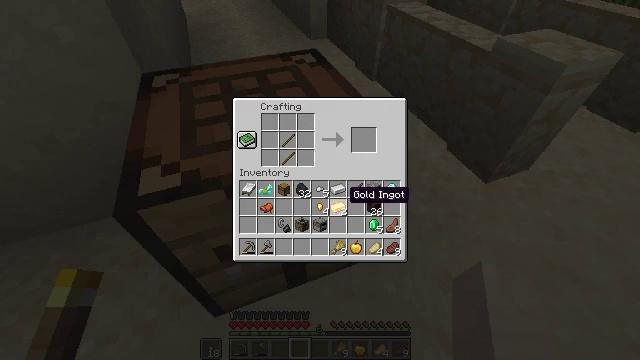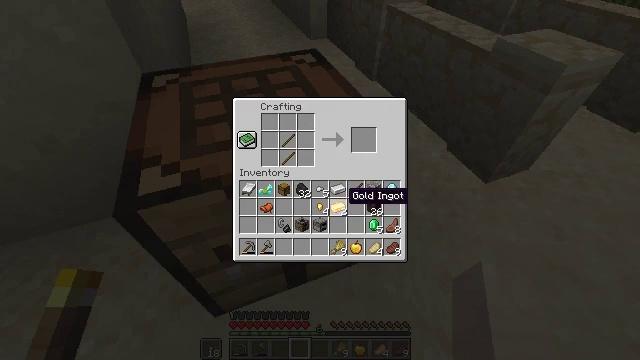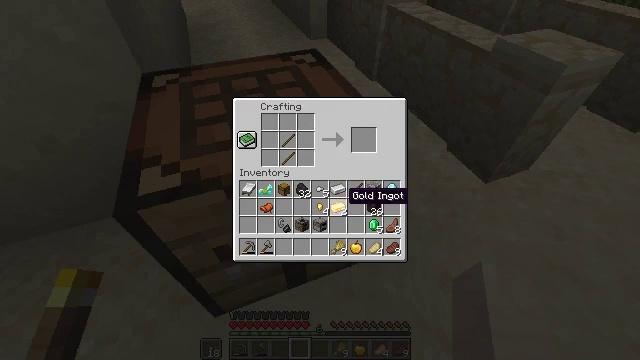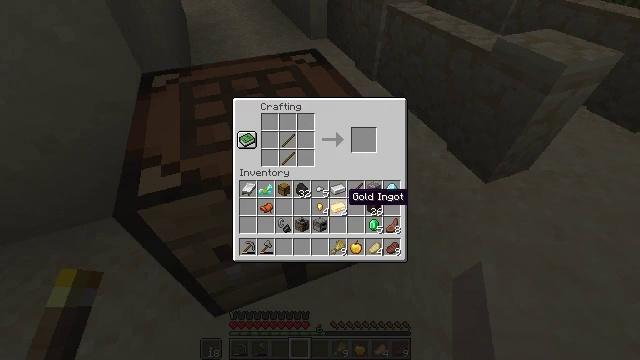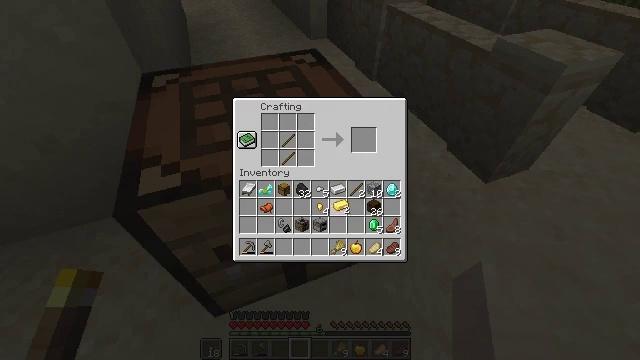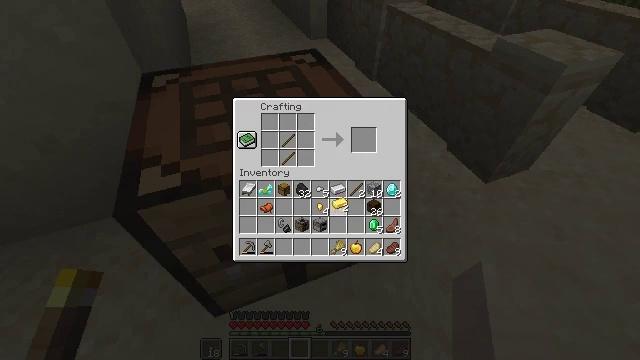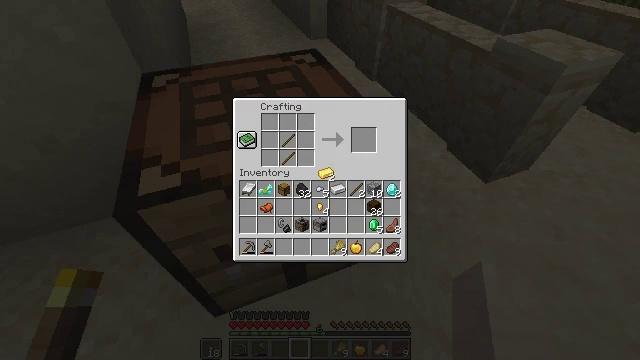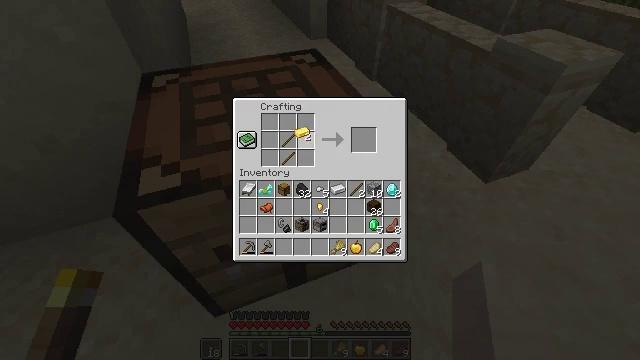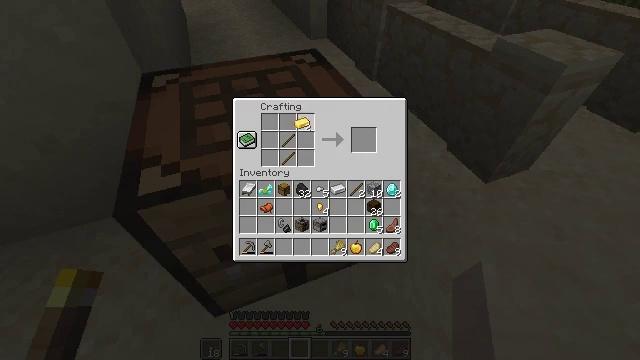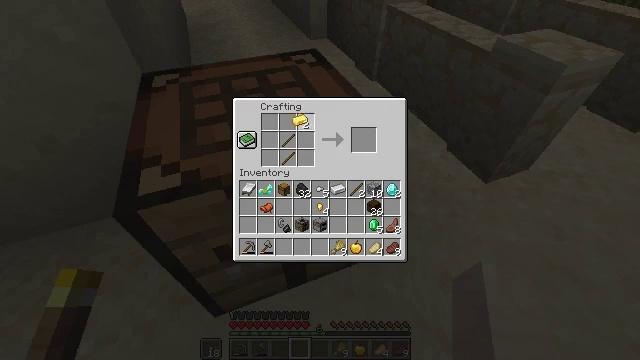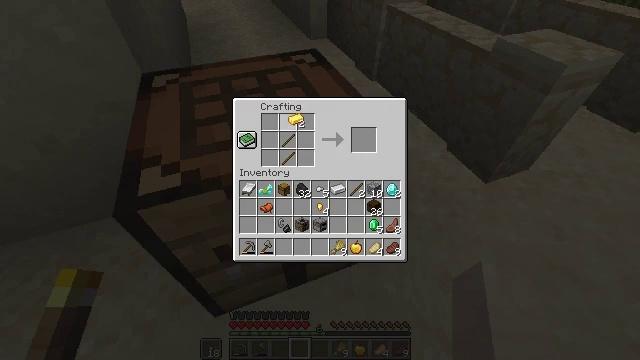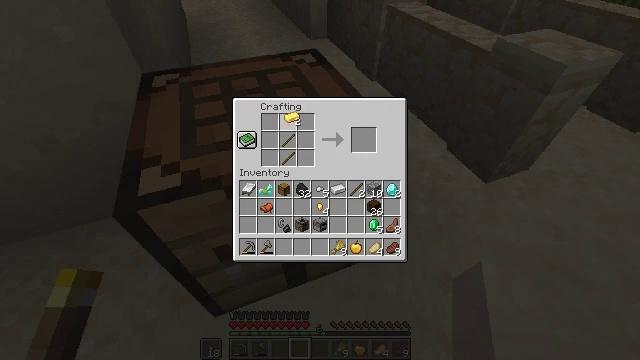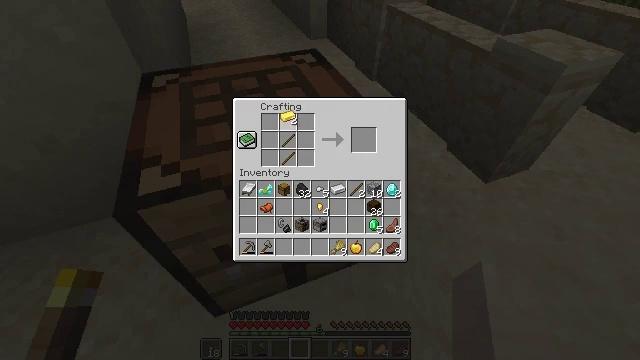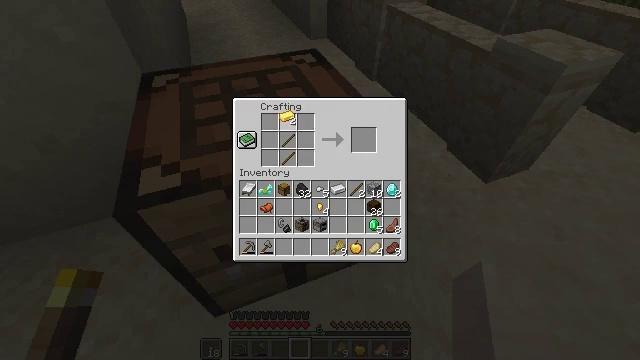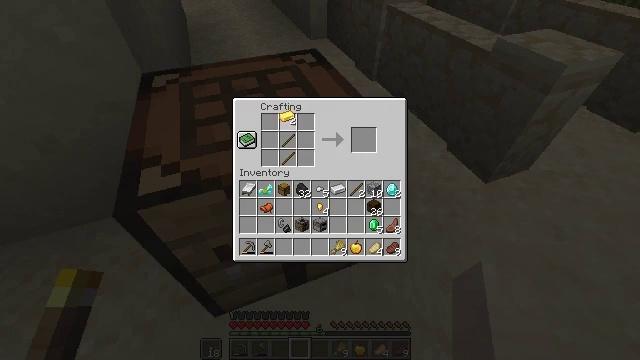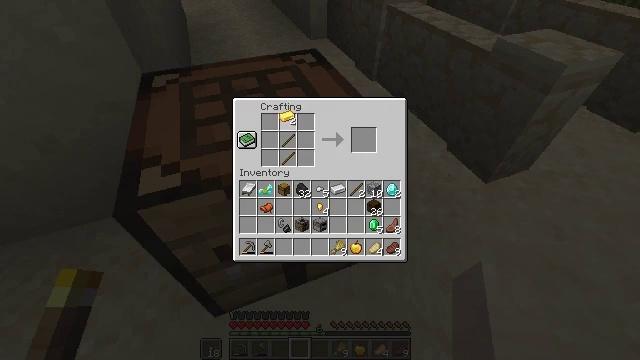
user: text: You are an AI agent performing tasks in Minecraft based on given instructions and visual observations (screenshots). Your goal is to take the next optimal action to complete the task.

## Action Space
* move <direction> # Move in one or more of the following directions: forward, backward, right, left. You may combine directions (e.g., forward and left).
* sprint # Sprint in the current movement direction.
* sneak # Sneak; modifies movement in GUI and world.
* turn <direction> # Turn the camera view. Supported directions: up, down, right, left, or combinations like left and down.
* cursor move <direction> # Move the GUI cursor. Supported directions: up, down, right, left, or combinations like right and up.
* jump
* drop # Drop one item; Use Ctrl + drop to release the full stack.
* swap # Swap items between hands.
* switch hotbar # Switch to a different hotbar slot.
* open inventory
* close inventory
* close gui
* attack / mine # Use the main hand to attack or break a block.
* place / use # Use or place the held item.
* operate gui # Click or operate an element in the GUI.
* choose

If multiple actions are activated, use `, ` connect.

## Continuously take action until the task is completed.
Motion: motion action
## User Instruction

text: Use gold ingots and sticks on the crafting table to craft a golden hoe.
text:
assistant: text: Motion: no_op
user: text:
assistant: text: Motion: no_op
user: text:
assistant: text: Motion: no_op
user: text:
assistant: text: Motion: operate gui
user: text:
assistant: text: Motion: operate gui
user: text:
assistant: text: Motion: cursor move left and up
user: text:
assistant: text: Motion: cursor move left and up
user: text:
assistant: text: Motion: cursor move up
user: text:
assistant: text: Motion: no_op
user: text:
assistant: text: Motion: no_op
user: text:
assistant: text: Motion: no_op
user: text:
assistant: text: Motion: no_op
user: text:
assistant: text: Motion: no_op
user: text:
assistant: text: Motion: choose
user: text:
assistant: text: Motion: choose
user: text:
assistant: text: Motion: choose
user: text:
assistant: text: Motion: choose
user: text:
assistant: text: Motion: choose
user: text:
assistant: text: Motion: choose
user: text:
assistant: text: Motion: choose
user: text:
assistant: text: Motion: no_op
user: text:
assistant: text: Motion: no_op
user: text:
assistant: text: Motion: cursor move down
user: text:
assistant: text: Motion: cursor move down
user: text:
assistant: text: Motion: cursor move down
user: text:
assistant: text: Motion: no_op
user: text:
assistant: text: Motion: no_op
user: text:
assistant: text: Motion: no_op
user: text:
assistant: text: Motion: cursor move down
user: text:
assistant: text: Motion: no_op